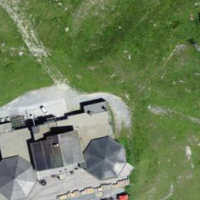
EUNIS habitat code: 26
Species observed at this site:
Montifringilla nivalis
Prunella collaris
Pyrrhocorax graculus
Gentianella campestris